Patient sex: M
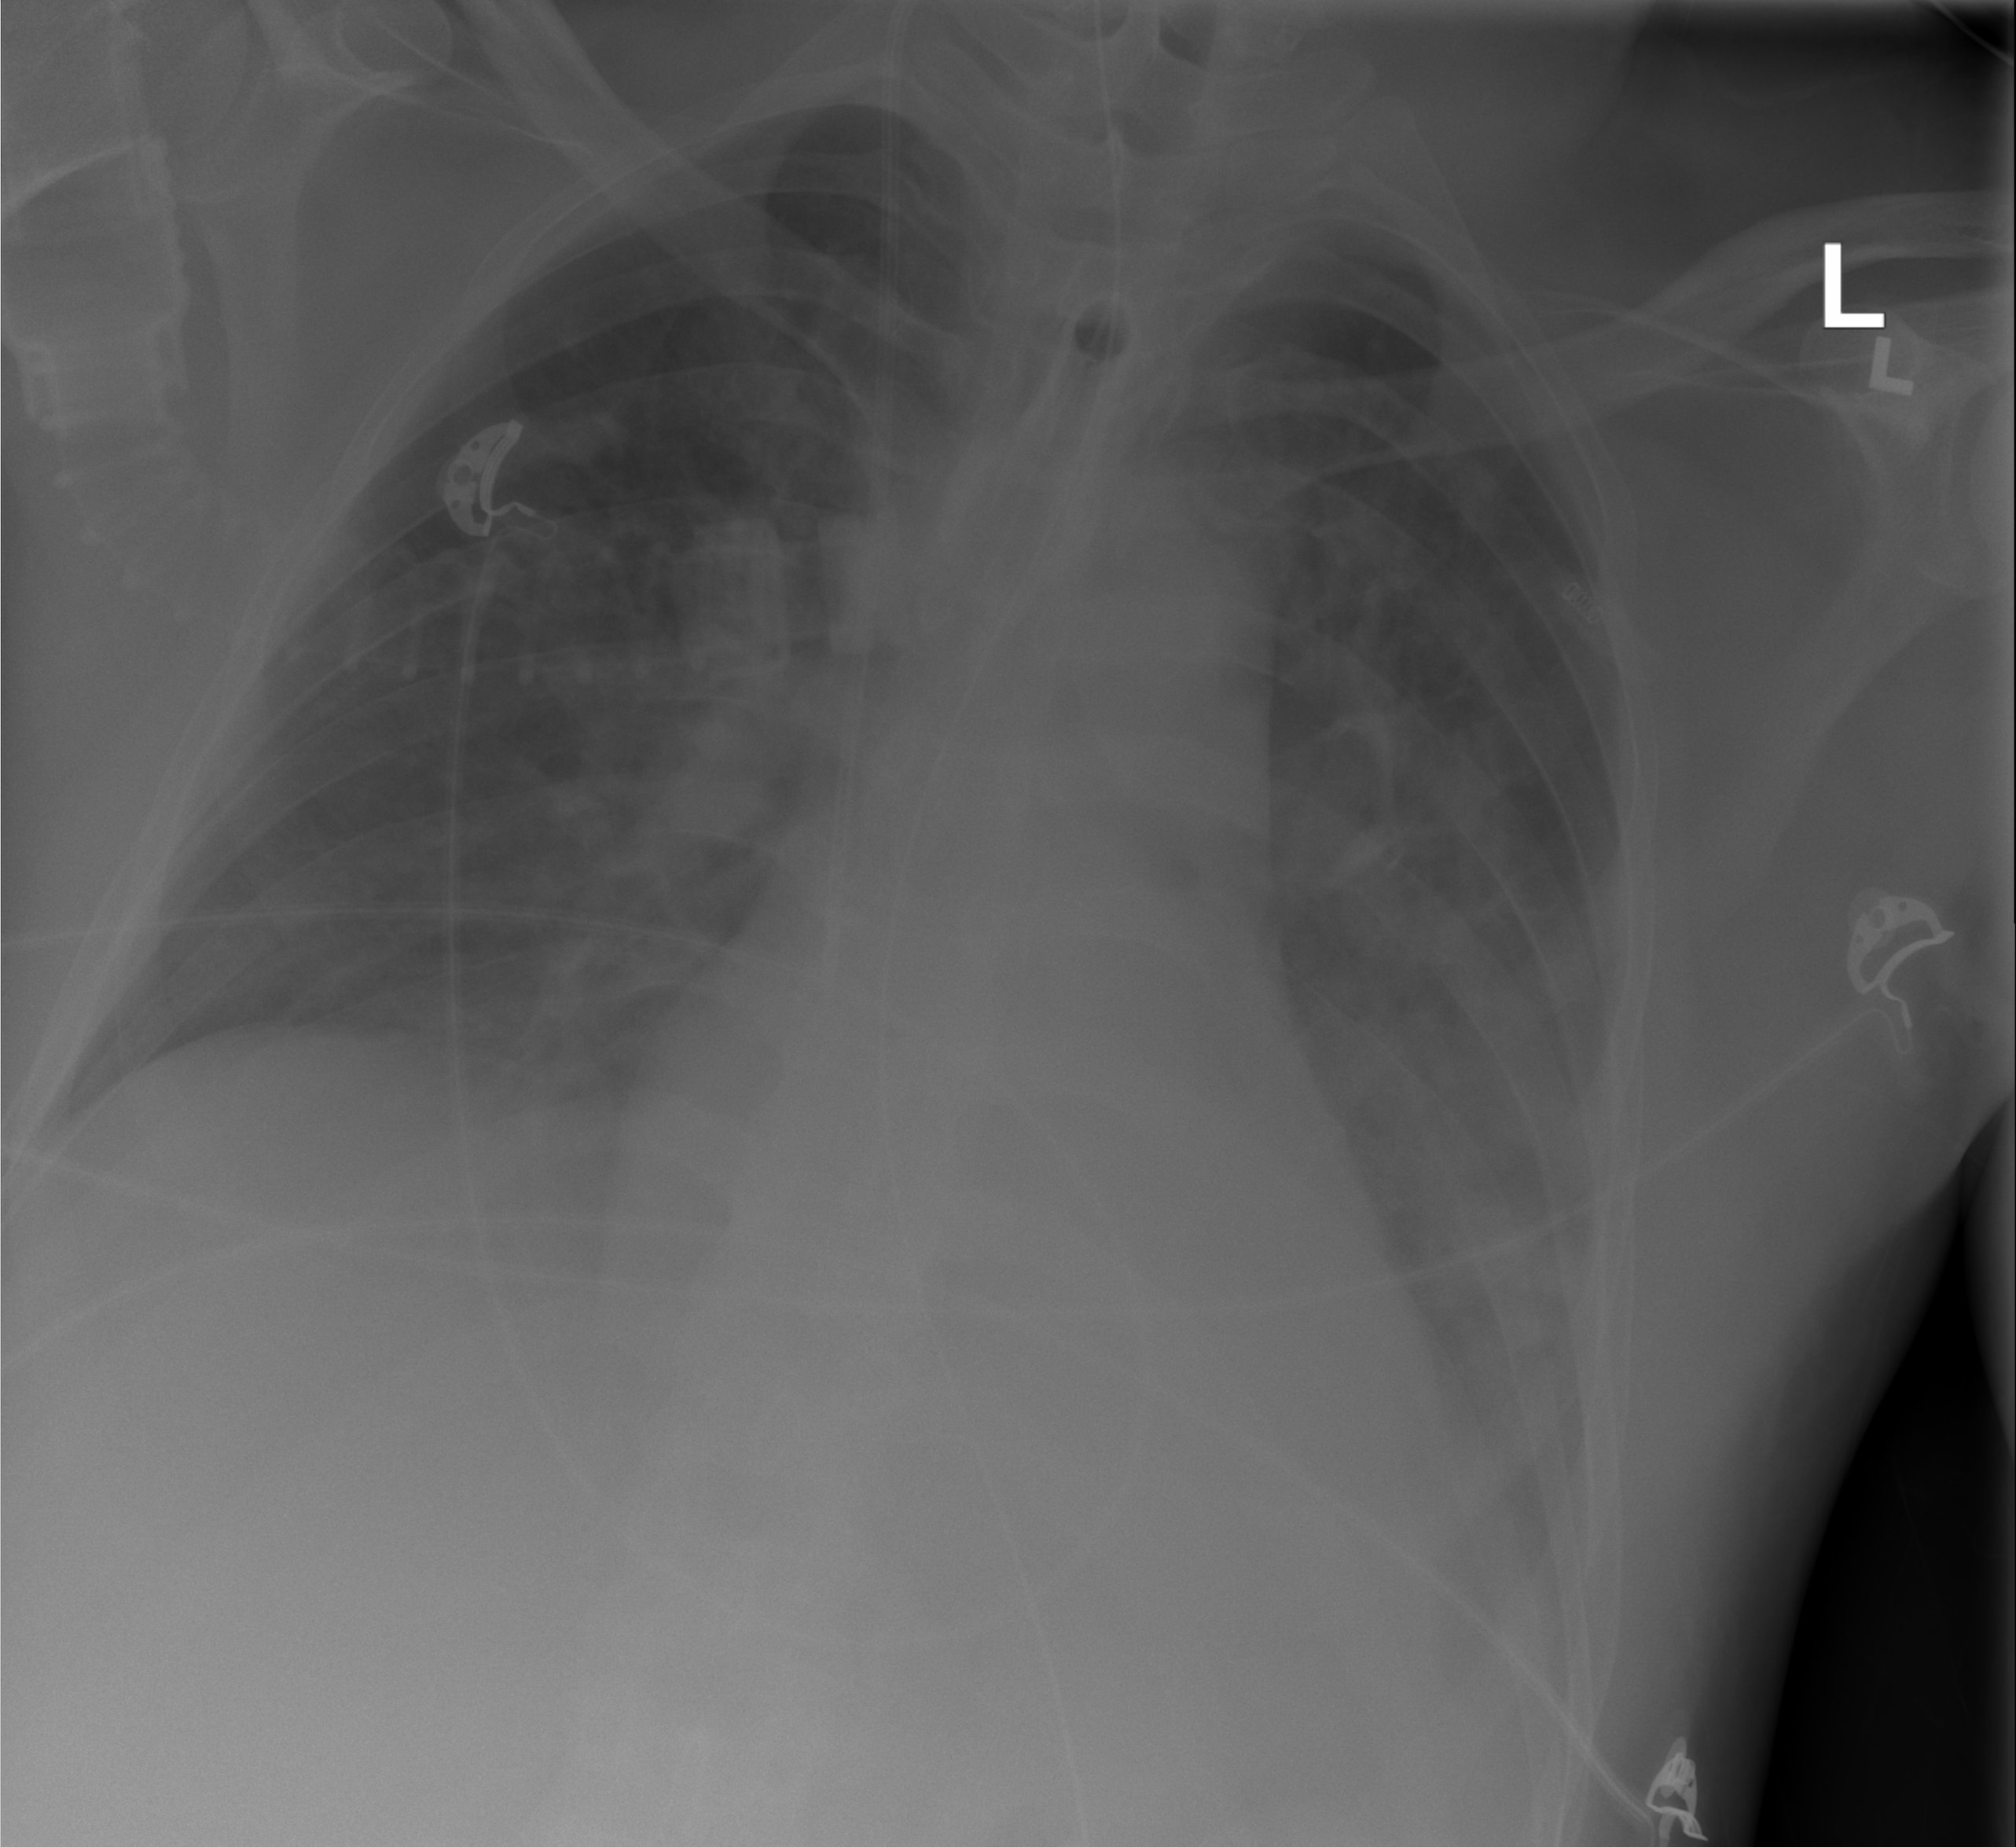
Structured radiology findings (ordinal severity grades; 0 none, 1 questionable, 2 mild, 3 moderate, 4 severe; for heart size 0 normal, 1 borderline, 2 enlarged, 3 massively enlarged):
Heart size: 0
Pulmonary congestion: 0
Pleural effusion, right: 1
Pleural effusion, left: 2
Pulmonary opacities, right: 1
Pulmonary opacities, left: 3
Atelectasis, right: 0
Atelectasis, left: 2